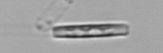
Label: pennate